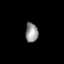
Tissue: lung
Cell type: Others
Senescence score: 0.2368
Nuclear area (px): 241
Mean DAPI intensity: 146.631